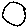
Label: circle